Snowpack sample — Buffalo Mountain, Silverthorne, Colorado, USA (2/22/26, 2:02 PM MST)
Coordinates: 39.622, -106.113
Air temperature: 33 °F
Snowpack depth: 63 cm
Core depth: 20 cm
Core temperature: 24.8 °F
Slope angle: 11°, slope face: 116°
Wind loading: low
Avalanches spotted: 0
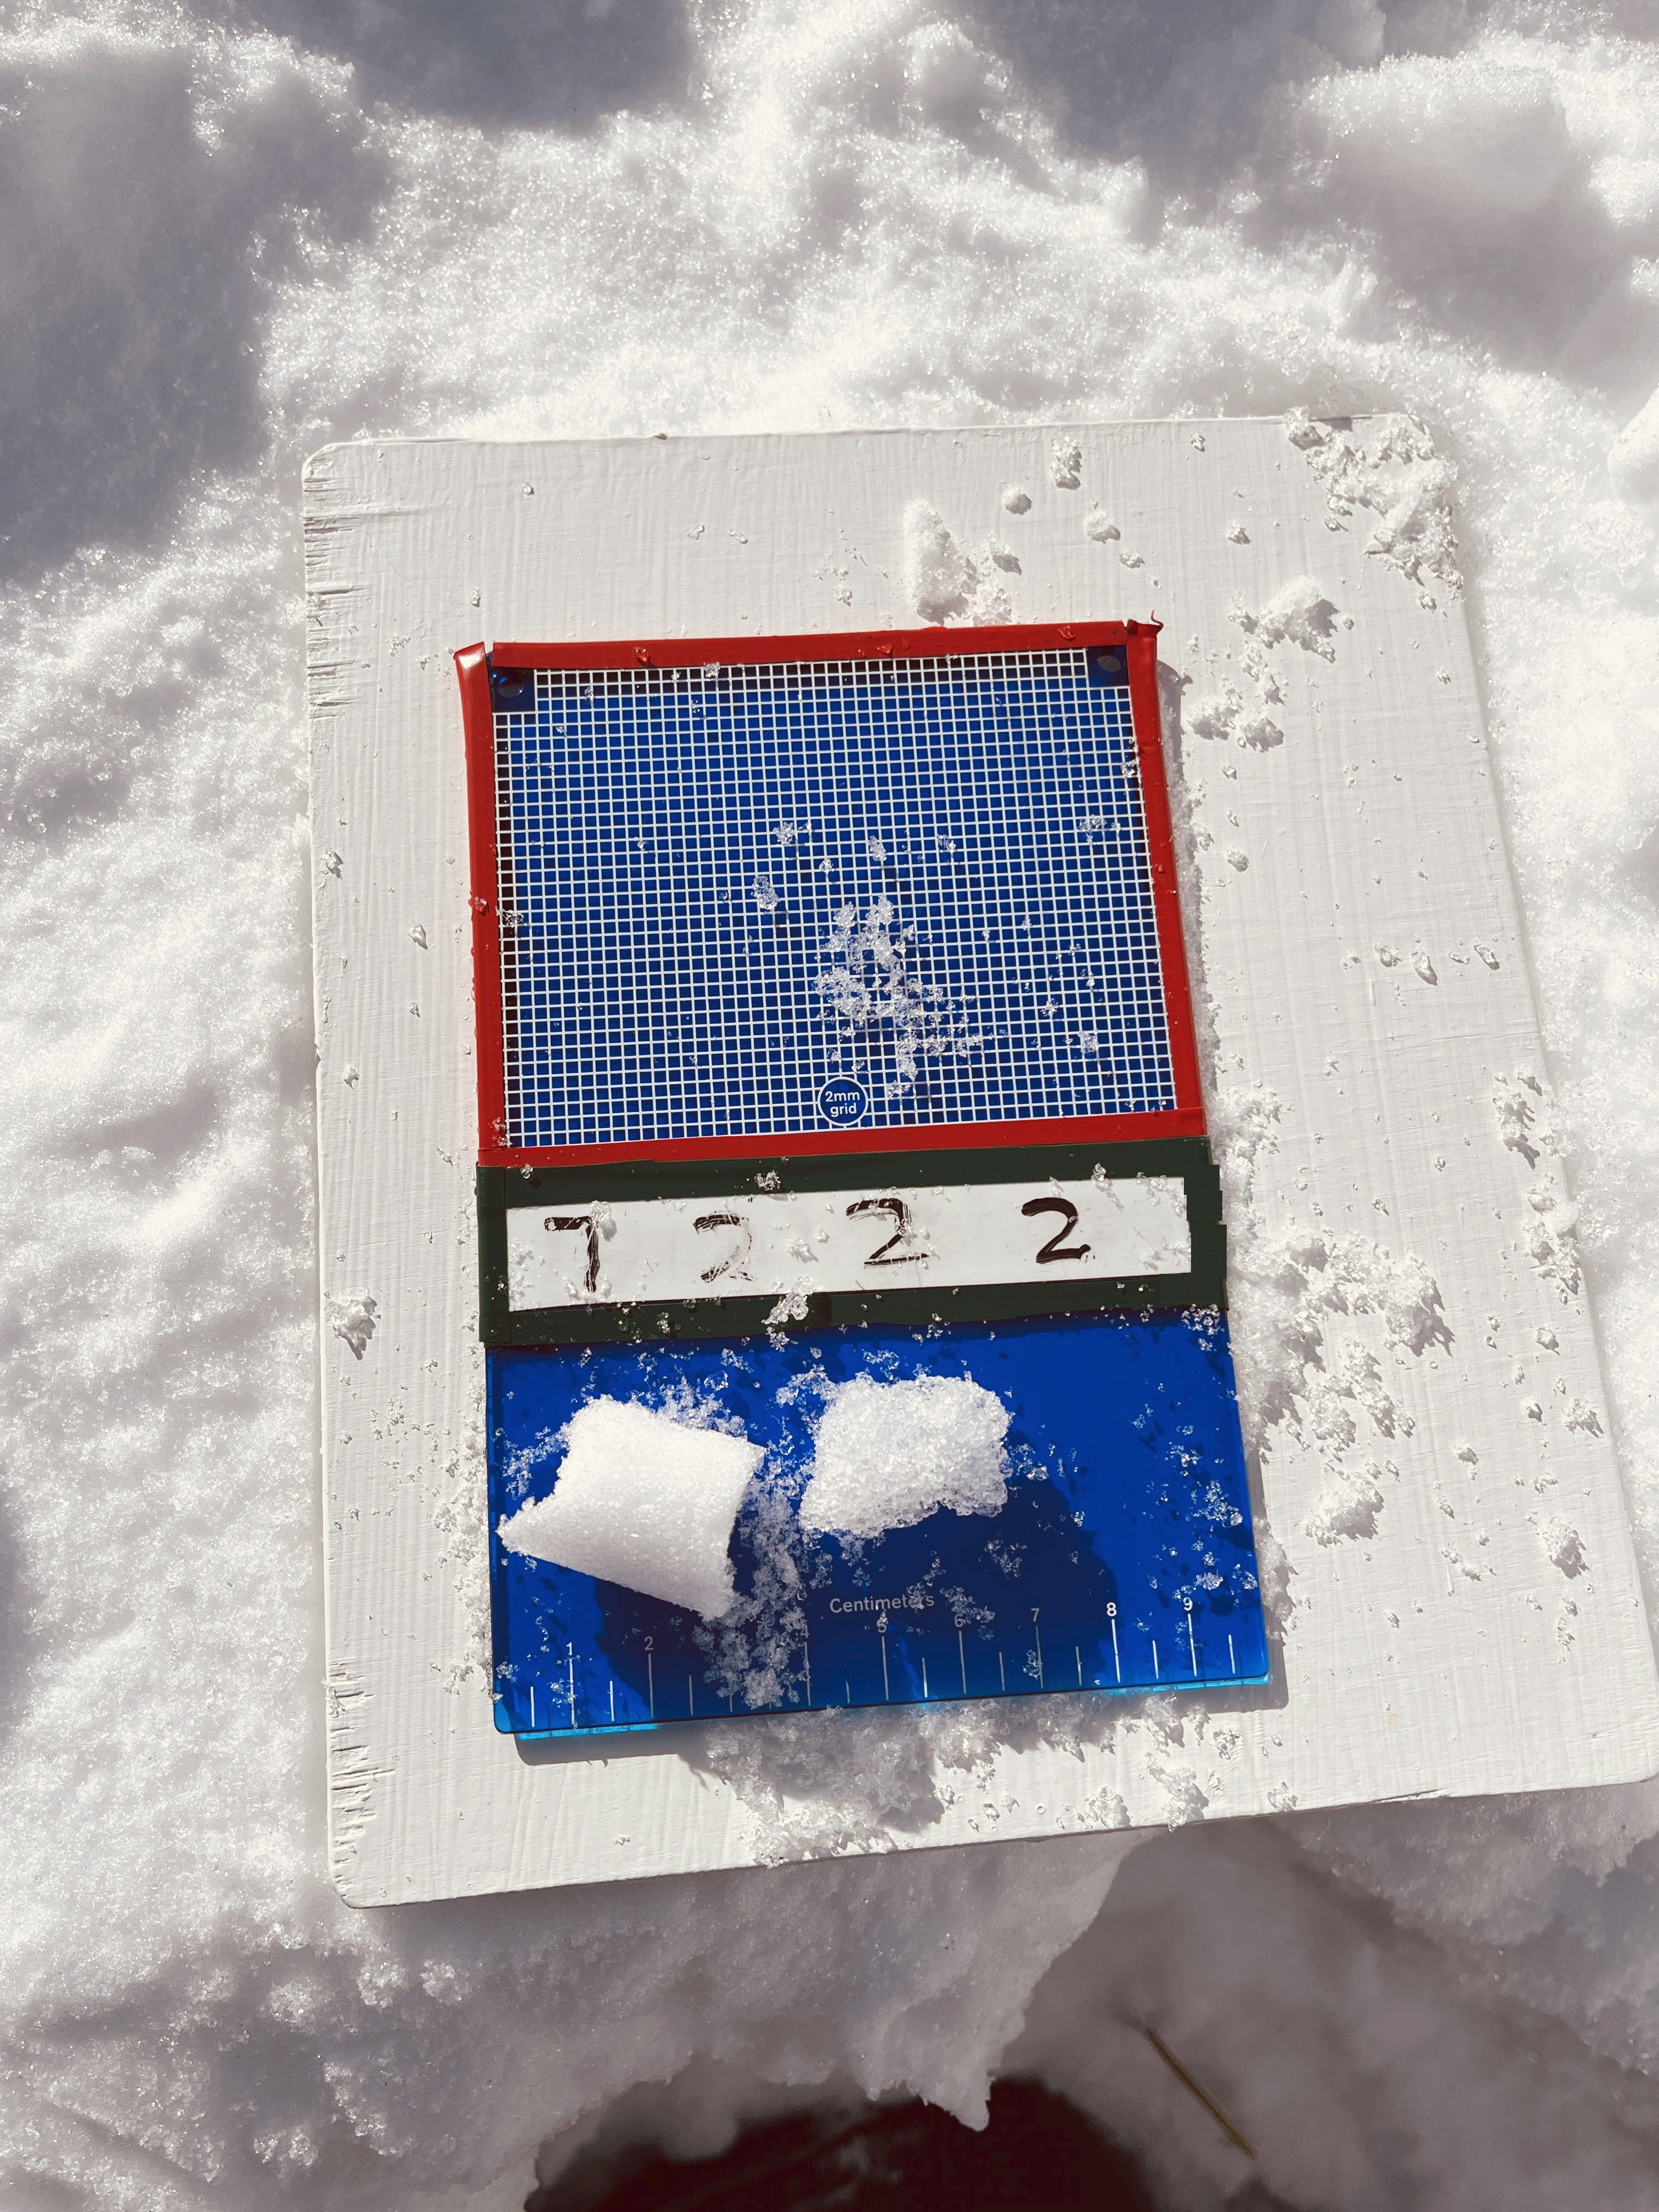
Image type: crystal_card
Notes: In a firebreak similar to site 1, minimal wind loading with no spotted avalanches (not many faces in view though)